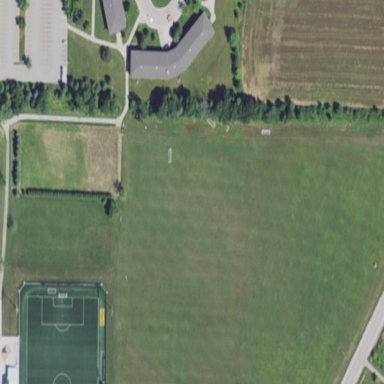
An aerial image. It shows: Soccer pitch designated for leisure and sports activities.